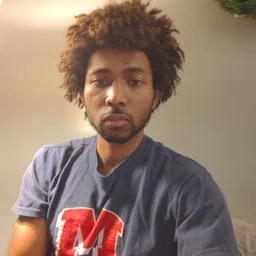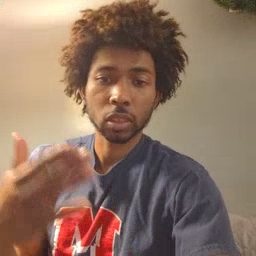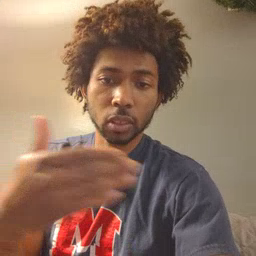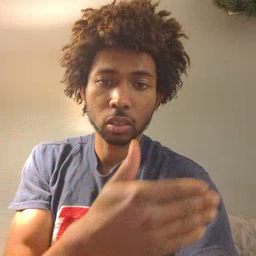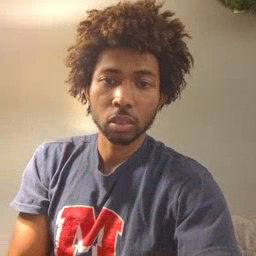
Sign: fish